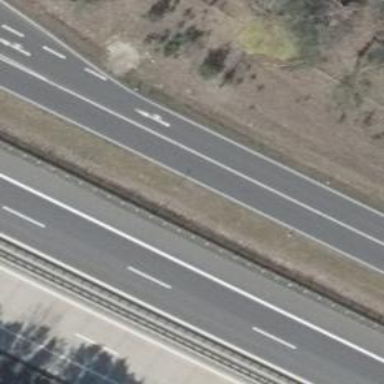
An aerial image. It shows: Secondary road with asphalt surface.